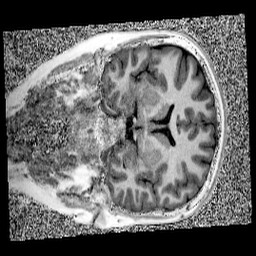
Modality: UNIT1
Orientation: coronal
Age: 11
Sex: male
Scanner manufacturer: siemens
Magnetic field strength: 3 T
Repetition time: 4 s
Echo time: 0.00299 s